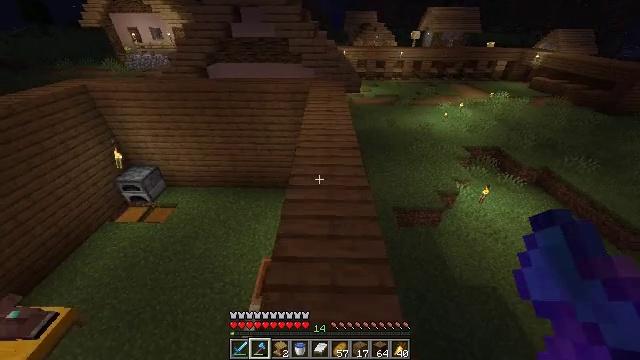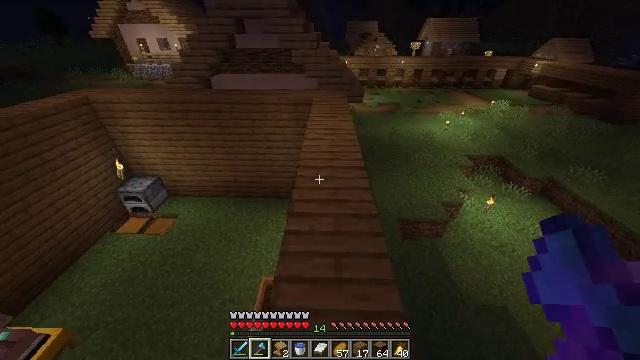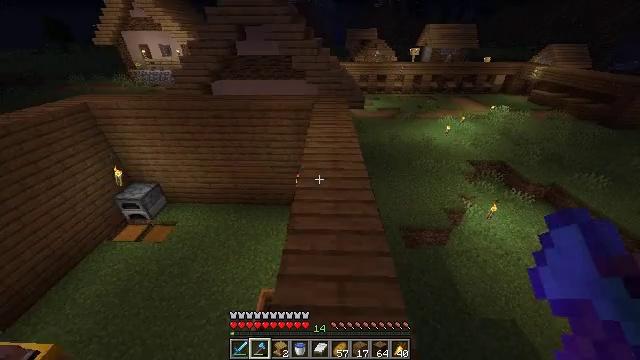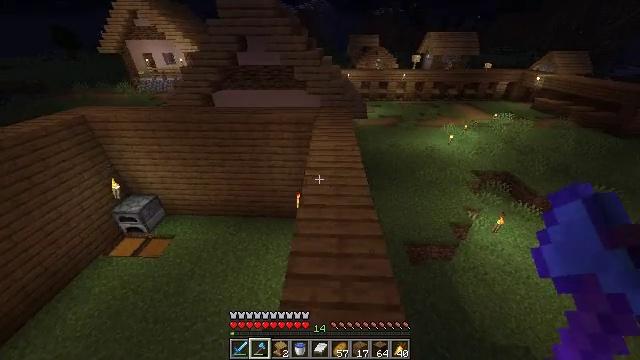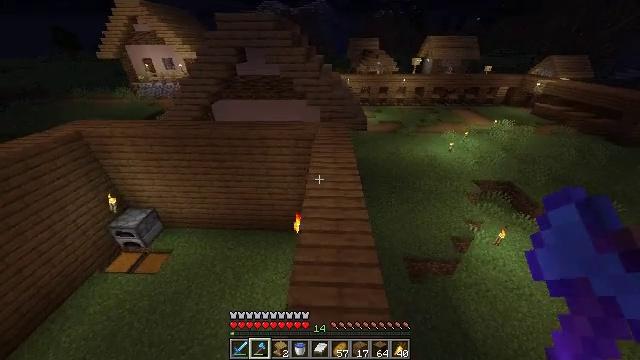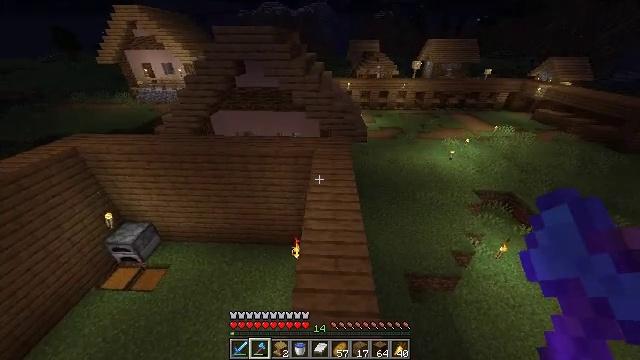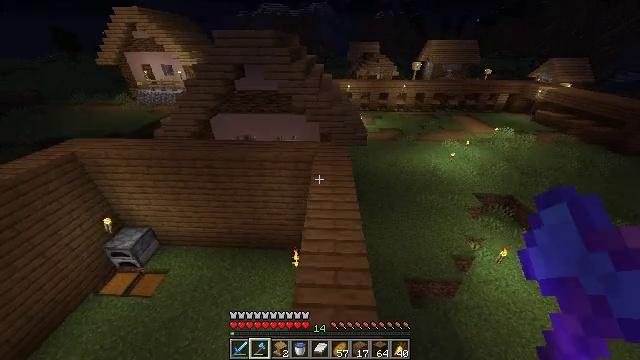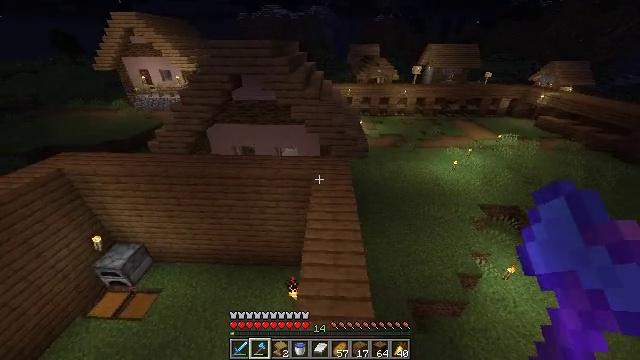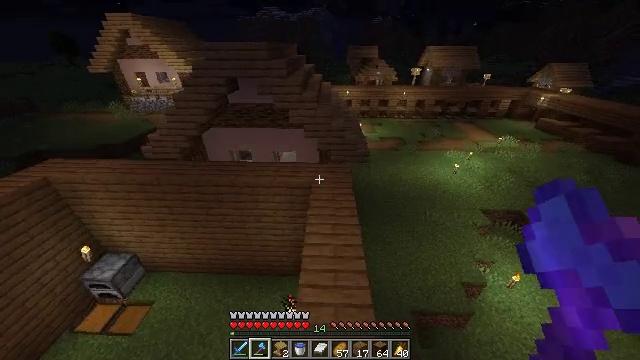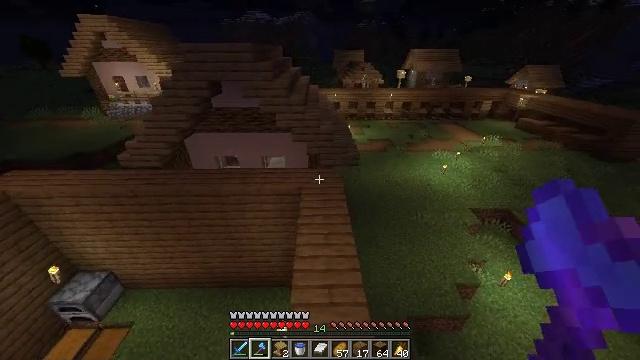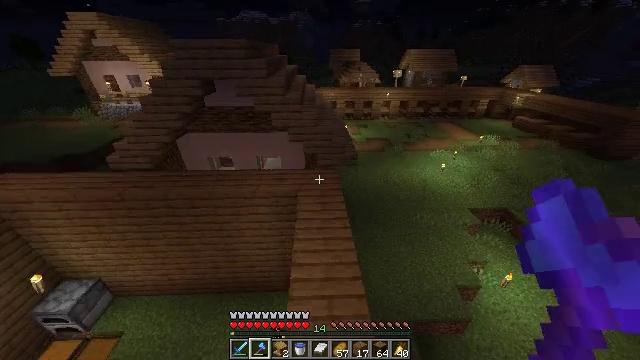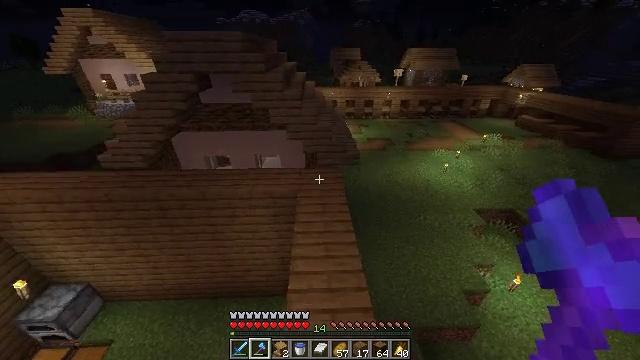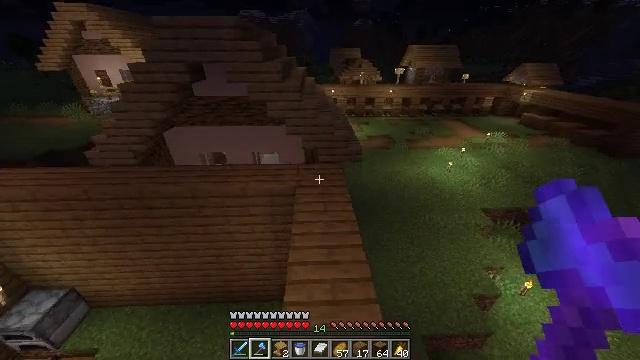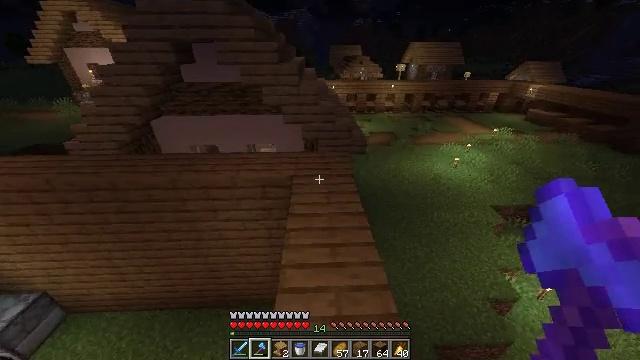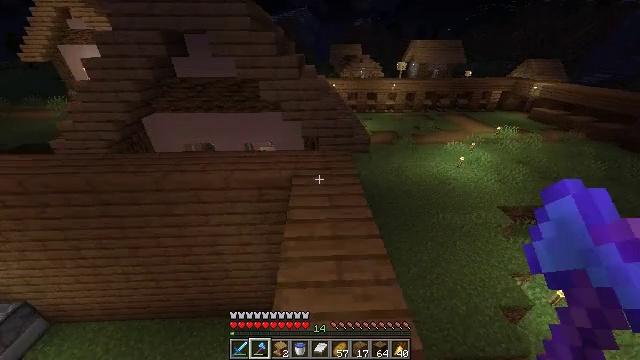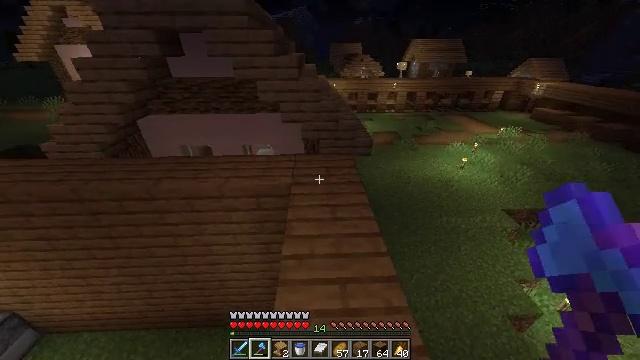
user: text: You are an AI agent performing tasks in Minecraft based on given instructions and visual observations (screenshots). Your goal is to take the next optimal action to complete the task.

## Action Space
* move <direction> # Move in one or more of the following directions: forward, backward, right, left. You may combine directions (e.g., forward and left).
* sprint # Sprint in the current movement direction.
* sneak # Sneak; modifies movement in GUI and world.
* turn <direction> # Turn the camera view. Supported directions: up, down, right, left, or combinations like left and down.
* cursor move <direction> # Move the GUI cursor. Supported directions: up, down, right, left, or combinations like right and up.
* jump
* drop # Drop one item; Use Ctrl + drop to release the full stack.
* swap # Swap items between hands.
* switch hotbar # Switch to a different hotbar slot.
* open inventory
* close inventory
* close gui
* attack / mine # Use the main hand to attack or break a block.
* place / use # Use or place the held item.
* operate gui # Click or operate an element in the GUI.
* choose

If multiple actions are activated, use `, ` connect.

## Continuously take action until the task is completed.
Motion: motion action
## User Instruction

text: Mine the yellow bed to pick it up.
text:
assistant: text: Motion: move forward, sprint, turn up
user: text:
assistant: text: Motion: move forward, sprint
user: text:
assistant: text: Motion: move forward, sprint, jump
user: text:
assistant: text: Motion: move forward, sprint, jump
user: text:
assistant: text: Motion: move forward, sprint, jump
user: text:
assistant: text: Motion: move forward, sprint, jump
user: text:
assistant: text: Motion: move forward, sprint, jump
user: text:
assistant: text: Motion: move forward, sprint
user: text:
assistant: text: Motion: move forward, turn right
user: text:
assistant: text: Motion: move forward
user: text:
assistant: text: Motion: move forward
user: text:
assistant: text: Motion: move forward
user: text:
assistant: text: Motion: move forward
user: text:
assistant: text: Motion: move forward
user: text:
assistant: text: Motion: no_op
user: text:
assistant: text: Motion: no_op
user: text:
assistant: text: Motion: no_op
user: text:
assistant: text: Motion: no_op
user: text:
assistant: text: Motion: move forward
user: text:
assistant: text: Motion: move forward
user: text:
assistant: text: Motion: move forward
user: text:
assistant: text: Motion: no_op
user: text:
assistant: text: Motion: turn left and down
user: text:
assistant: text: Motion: turn left and down
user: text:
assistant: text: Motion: turn left and down
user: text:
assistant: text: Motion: turn left
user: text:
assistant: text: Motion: turn left
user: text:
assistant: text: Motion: turn left
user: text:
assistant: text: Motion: move forward, turn left
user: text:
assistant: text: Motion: move forward, turn left